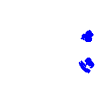
Particle: electron